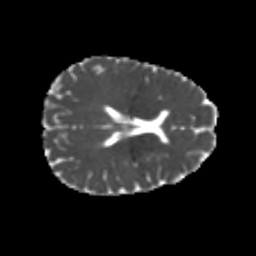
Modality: MD
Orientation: axial
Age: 22
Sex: female
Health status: healthy
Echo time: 0.074 s